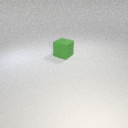
large green rubber cube